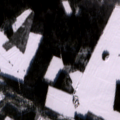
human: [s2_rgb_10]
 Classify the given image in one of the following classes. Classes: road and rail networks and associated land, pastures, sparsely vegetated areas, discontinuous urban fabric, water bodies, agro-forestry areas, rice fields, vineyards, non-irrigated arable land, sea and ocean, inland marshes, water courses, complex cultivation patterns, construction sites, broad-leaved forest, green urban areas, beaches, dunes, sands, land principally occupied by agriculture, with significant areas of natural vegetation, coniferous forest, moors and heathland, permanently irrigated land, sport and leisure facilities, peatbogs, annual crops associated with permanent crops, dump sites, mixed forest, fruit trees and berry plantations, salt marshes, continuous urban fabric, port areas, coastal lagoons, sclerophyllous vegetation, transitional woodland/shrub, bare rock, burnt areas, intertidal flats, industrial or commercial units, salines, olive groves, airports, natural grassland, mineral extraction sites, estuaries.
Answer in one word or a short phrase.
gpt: non-irrigated arable land, land principally occupied by agriculture, with significant areas of natural vegetation, coniferous forest, mixed forest